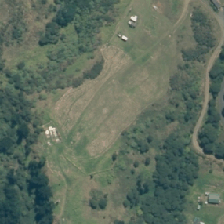
Land cover: high_producing_grassland